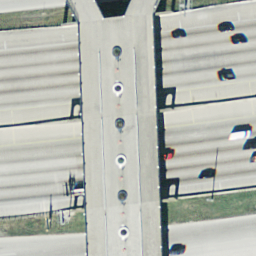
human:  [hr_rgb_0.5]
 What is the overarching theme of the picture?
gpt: overpass